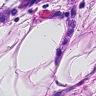
Metastatic tissue present: yes